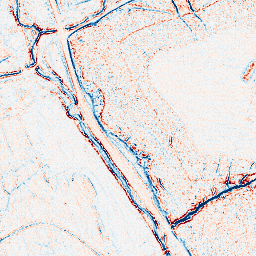
Category: edge_preserving
Decomposition family: bilateral
Decomposition parameters: d: 5
sigma_color: 100
sigma_space: 100
Upsampling method: bilinear
Upsampling parameters: scale: 8
Upsampling scale: 8